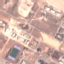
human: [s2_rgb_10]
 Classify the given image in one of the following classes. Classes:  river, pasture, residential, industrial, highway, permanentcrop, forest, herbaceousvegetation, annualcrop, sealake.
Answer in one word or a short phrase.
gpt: Industrial